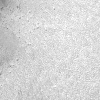
Atmospheric dust classification: not_dusty